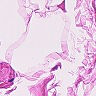
Metastatic tissue present: no